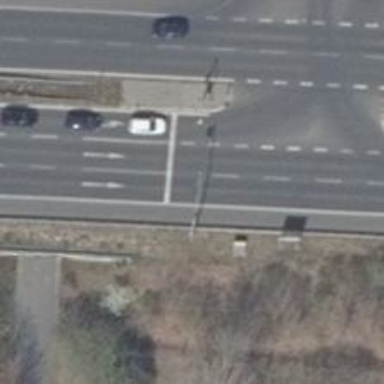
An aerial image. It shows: Road with traffic signals.